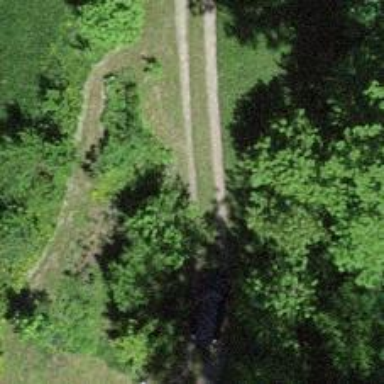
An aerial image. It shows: Track with very rough surface.